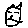
Label: cat